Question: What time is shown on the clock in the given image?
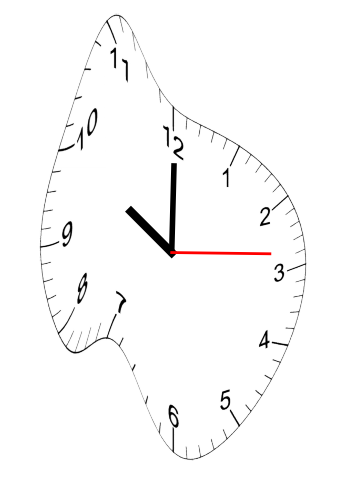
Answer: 10:00:14